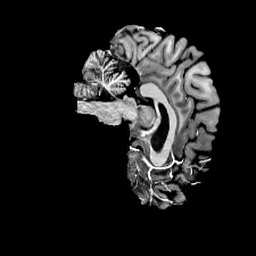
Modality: T1w
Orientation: sagittal
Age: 21
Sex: male
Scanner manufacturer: siemens
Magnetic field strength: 6.98 T
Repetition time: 6 s
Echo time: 0.00302 s